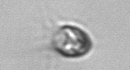
Label: Balanion